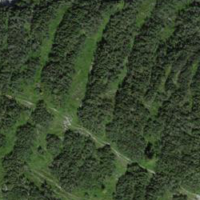
EUNIS habitat code: 43
Species observed at this site:
Rhododendron ferrugineum
Vaccinium myrtillus
Huperzia selago
Vaccinium uliginosum
Pinguicula alpina